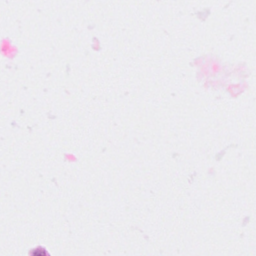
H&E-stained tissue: Breast